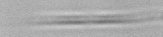
Label: Pseudo-nitzschia